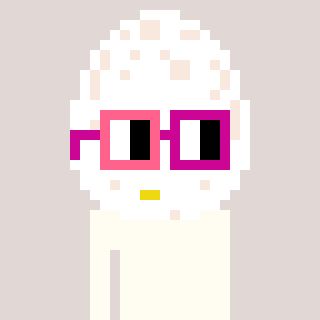
a pixel art character with square pink and red glasses, a egg-shaped head and a bege-colored body on a warm background